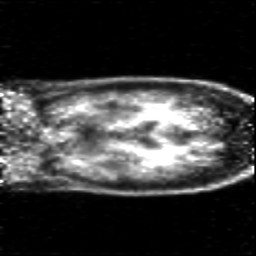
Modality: PET
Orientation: coronal
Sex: female
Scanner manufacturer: siemens